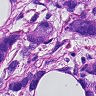
Metastatic tissue present: yes